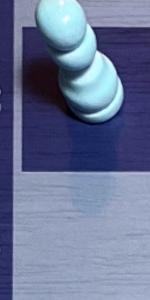
Label: Empty